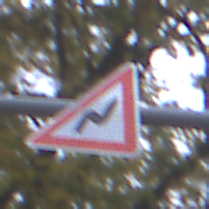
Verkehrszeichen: DoppelkurveRechts
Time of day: MorningAfternoon
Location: Outdoor (Urban)
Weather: Overcast
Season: NotSpecified
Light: Natural